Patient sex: M
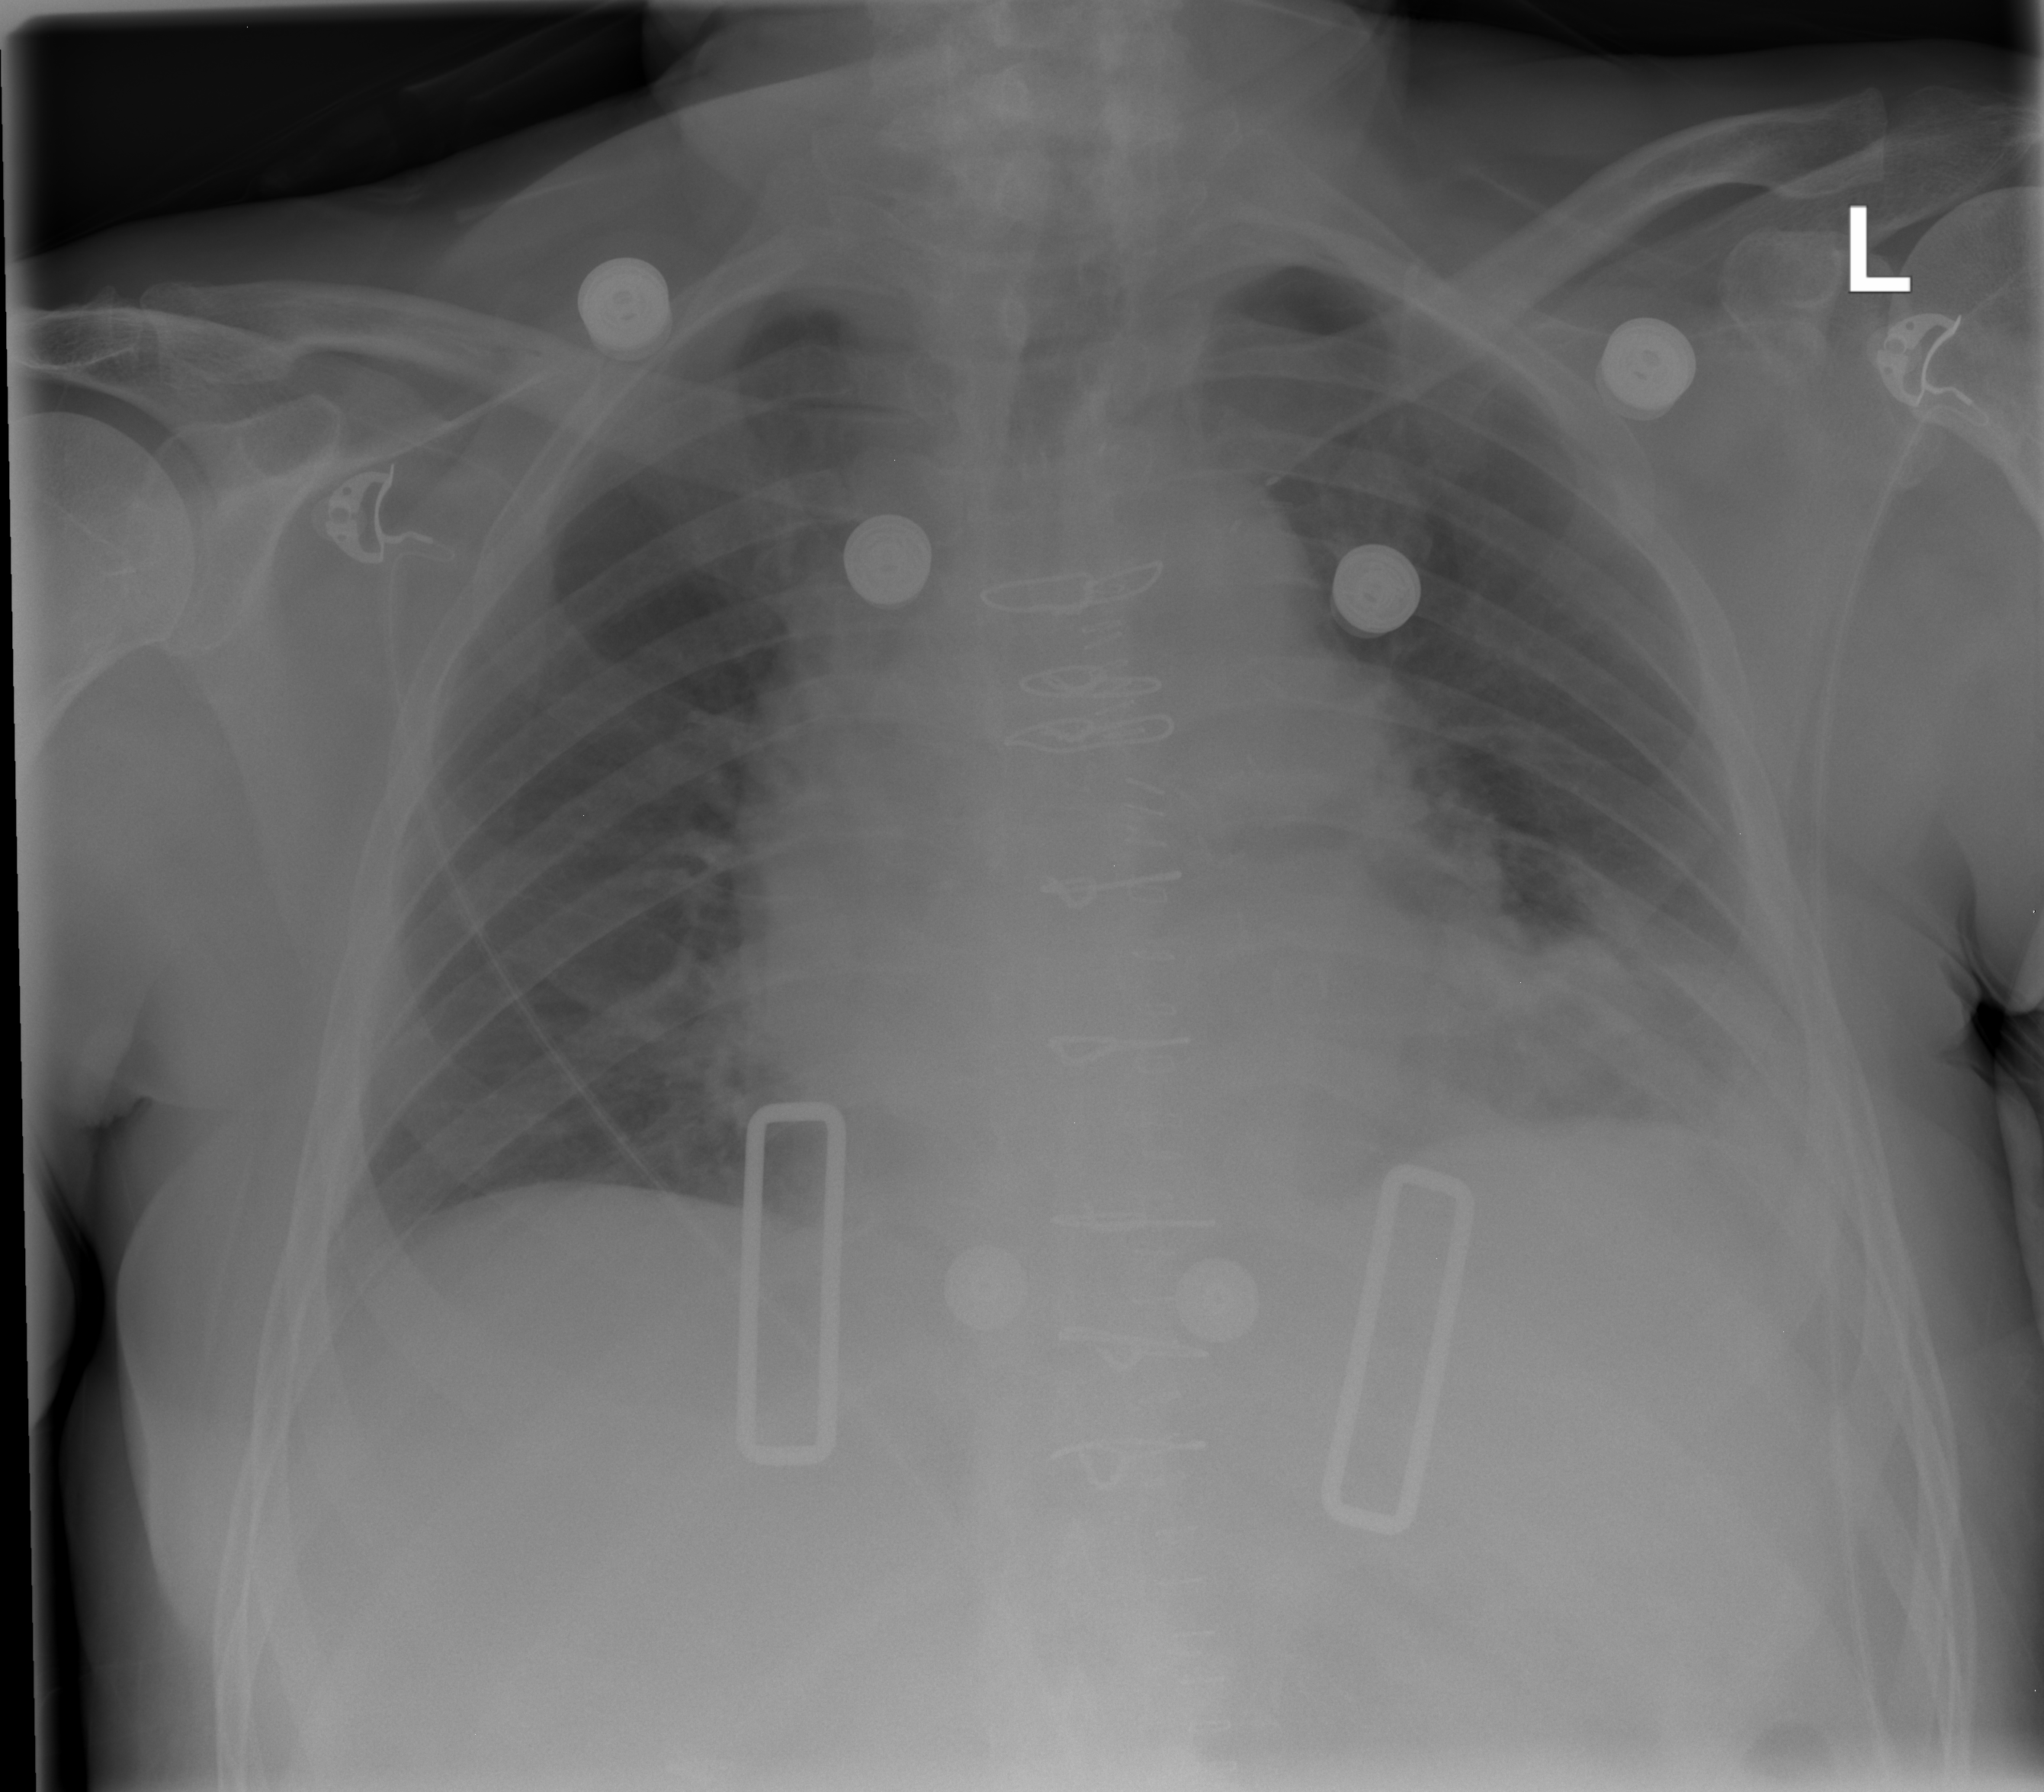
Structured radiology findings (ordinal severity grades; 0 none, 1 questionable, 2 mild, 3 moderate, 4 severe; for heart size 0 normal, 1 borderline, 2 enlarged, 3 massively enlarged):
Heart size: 2
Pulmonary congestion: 2
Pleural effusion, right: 0
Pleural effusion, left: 2
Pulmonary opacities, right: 0
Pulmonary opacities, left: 0
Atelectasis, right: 0
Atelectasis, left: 2